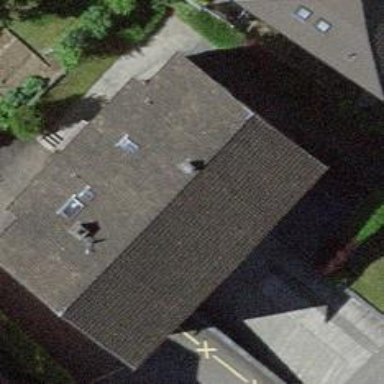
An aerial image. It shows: Gabled roof apartments building.